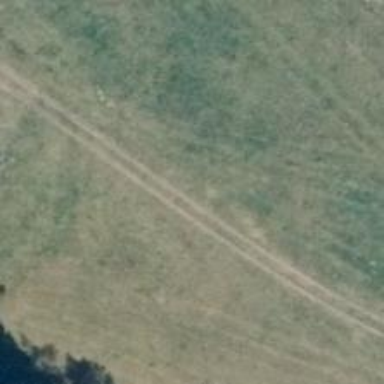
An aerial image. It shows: Track with grade 5 tracktype.